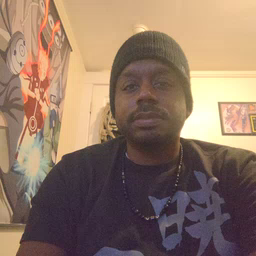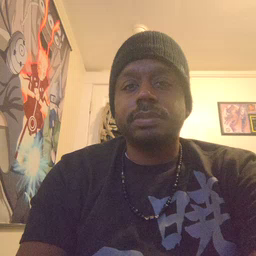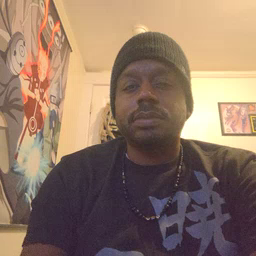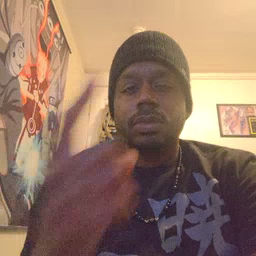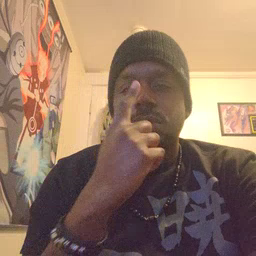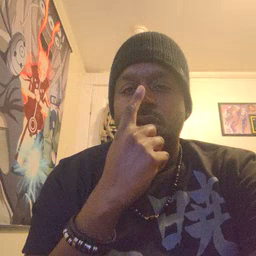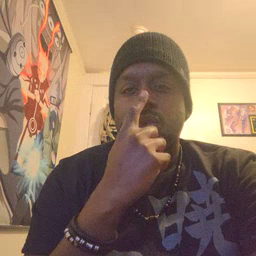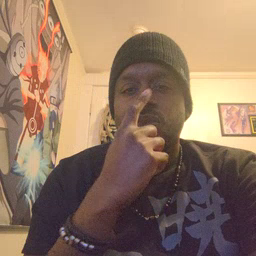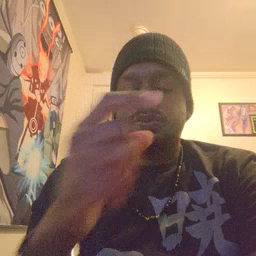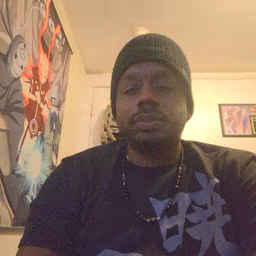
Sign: nose